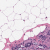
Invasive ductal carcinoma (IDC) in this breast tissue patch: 0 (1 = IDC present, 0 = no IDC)